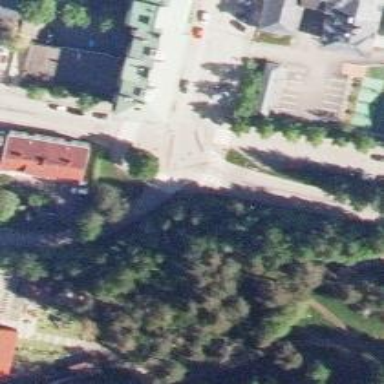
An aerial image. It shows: Uncontrolled crossing on the road.